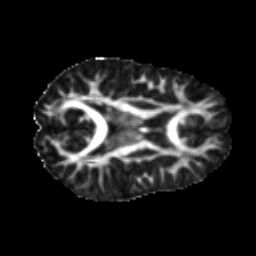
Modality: FA
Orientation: axial
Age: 11
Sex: male
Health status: ill
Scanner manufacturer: ge
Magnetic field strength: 3 T
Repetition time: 6.752 s
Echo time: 0.079 s